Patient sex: F
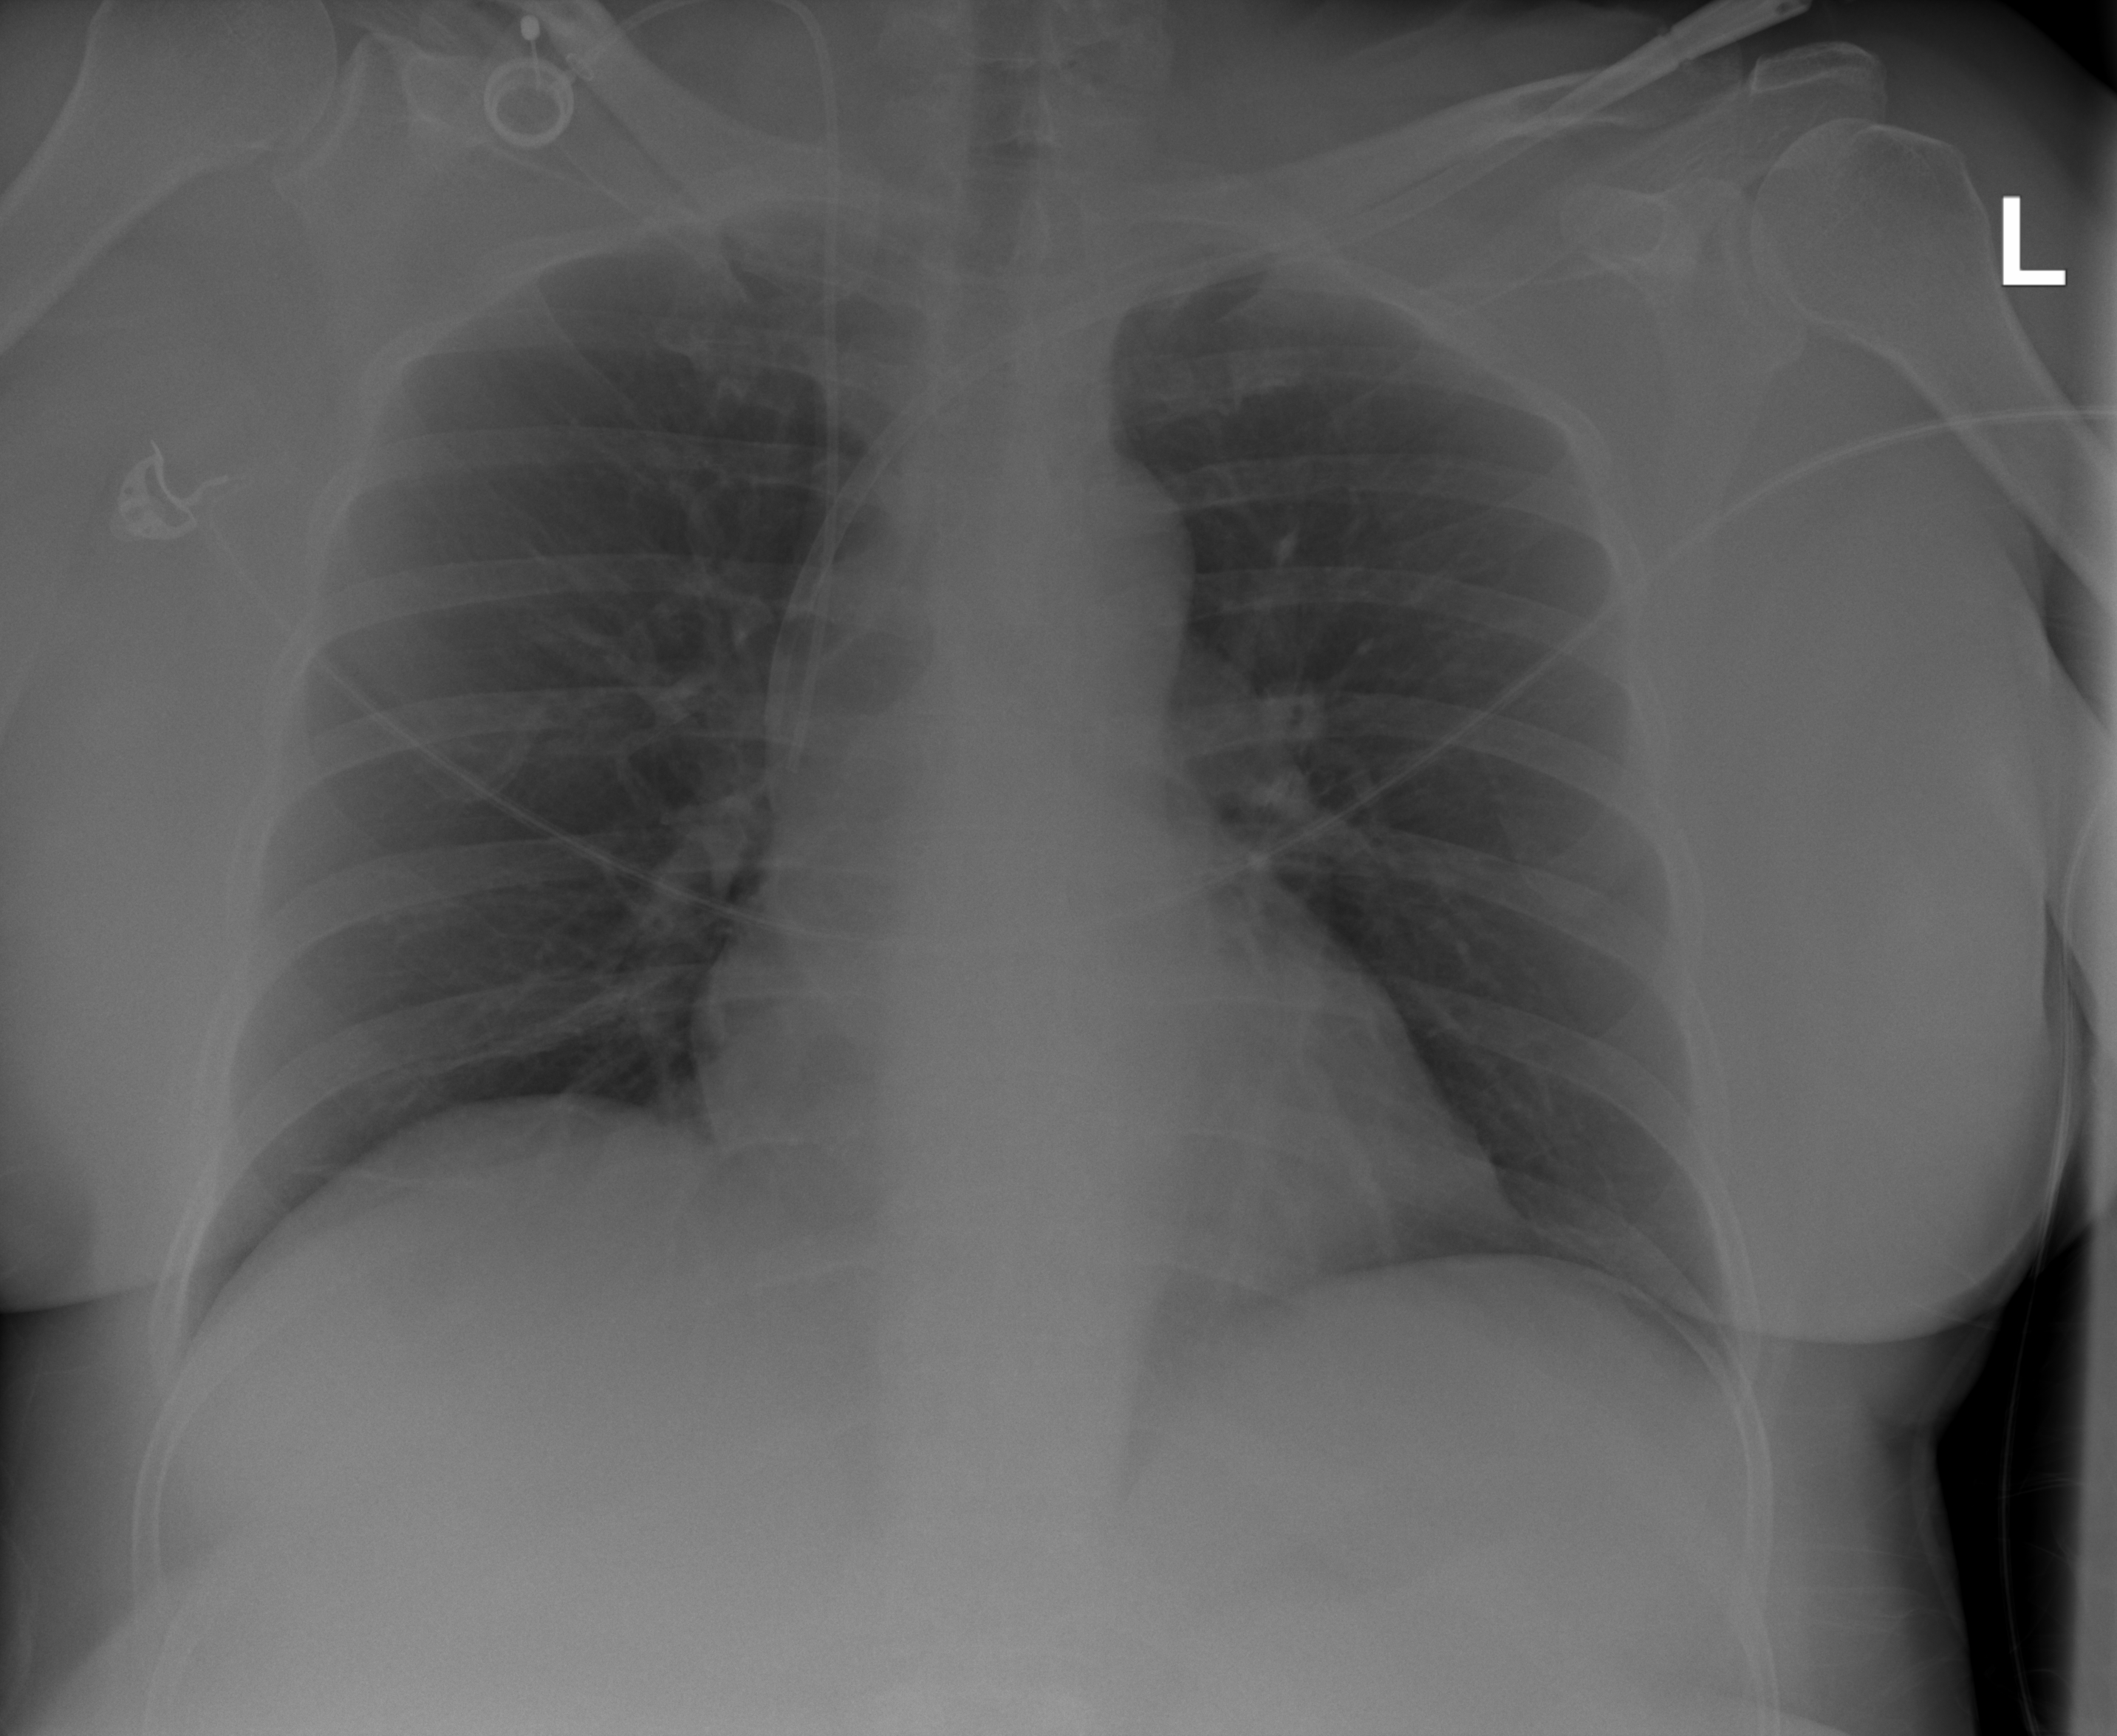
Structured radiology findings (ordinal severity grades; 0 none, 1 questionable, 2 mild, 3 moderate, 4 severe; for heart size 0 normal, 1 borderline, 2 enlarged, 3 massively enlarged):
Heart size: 0
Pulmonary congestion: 0
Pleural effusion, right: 0
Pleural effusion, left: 0
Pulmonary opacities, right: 0
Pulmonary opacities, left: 0
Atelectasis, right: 2
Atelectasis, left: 0